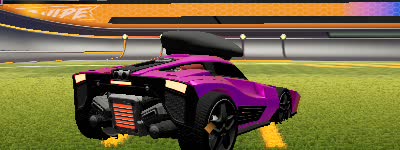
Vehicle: breakout